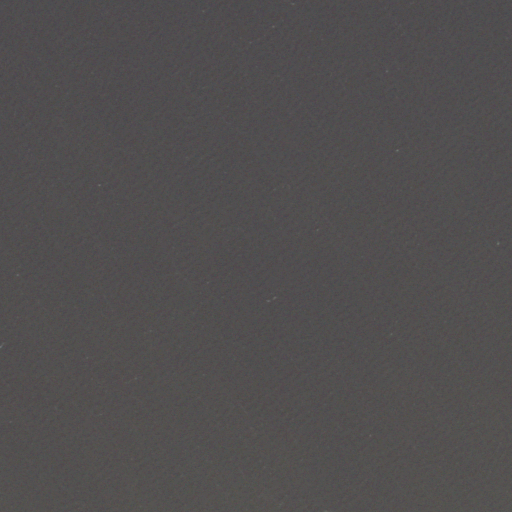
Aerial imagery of cape in Louisiana named Plum Point containing only open water